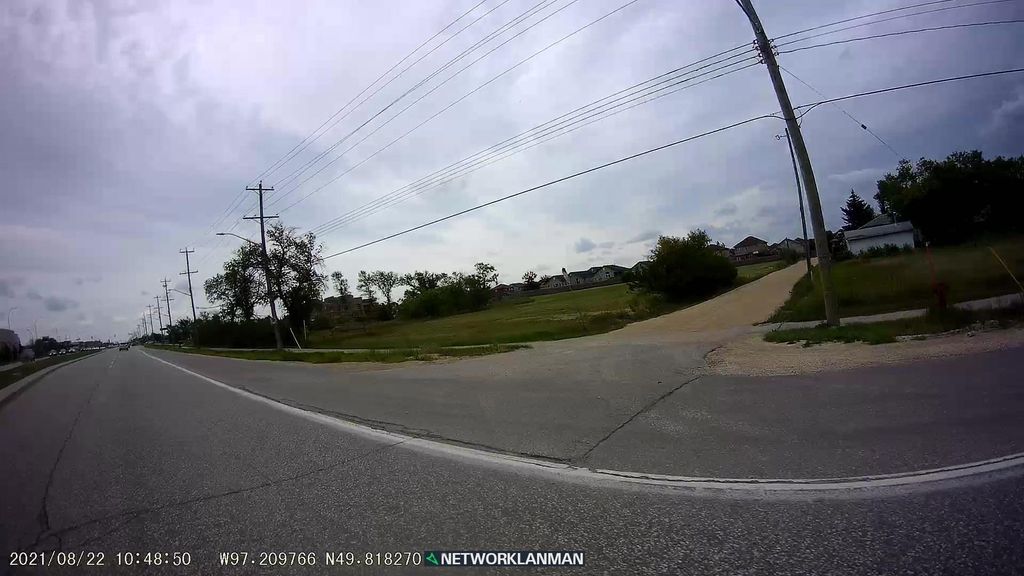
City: winnipeg